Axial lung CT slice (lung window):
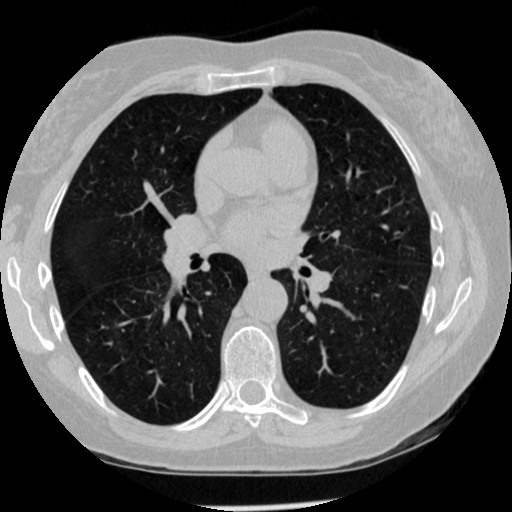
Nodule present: no